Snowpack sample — Loveland Pass, Silver Plume, Colorado, USA (12/14/25, 10:50 AM MST)
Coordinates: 39.664, -105.882
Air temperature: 36 °F
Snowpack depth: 67 cm
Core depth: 30 cm
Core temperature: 42.8 °F
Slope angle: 6°, slope face: 326°
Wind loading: low
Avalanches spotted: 0
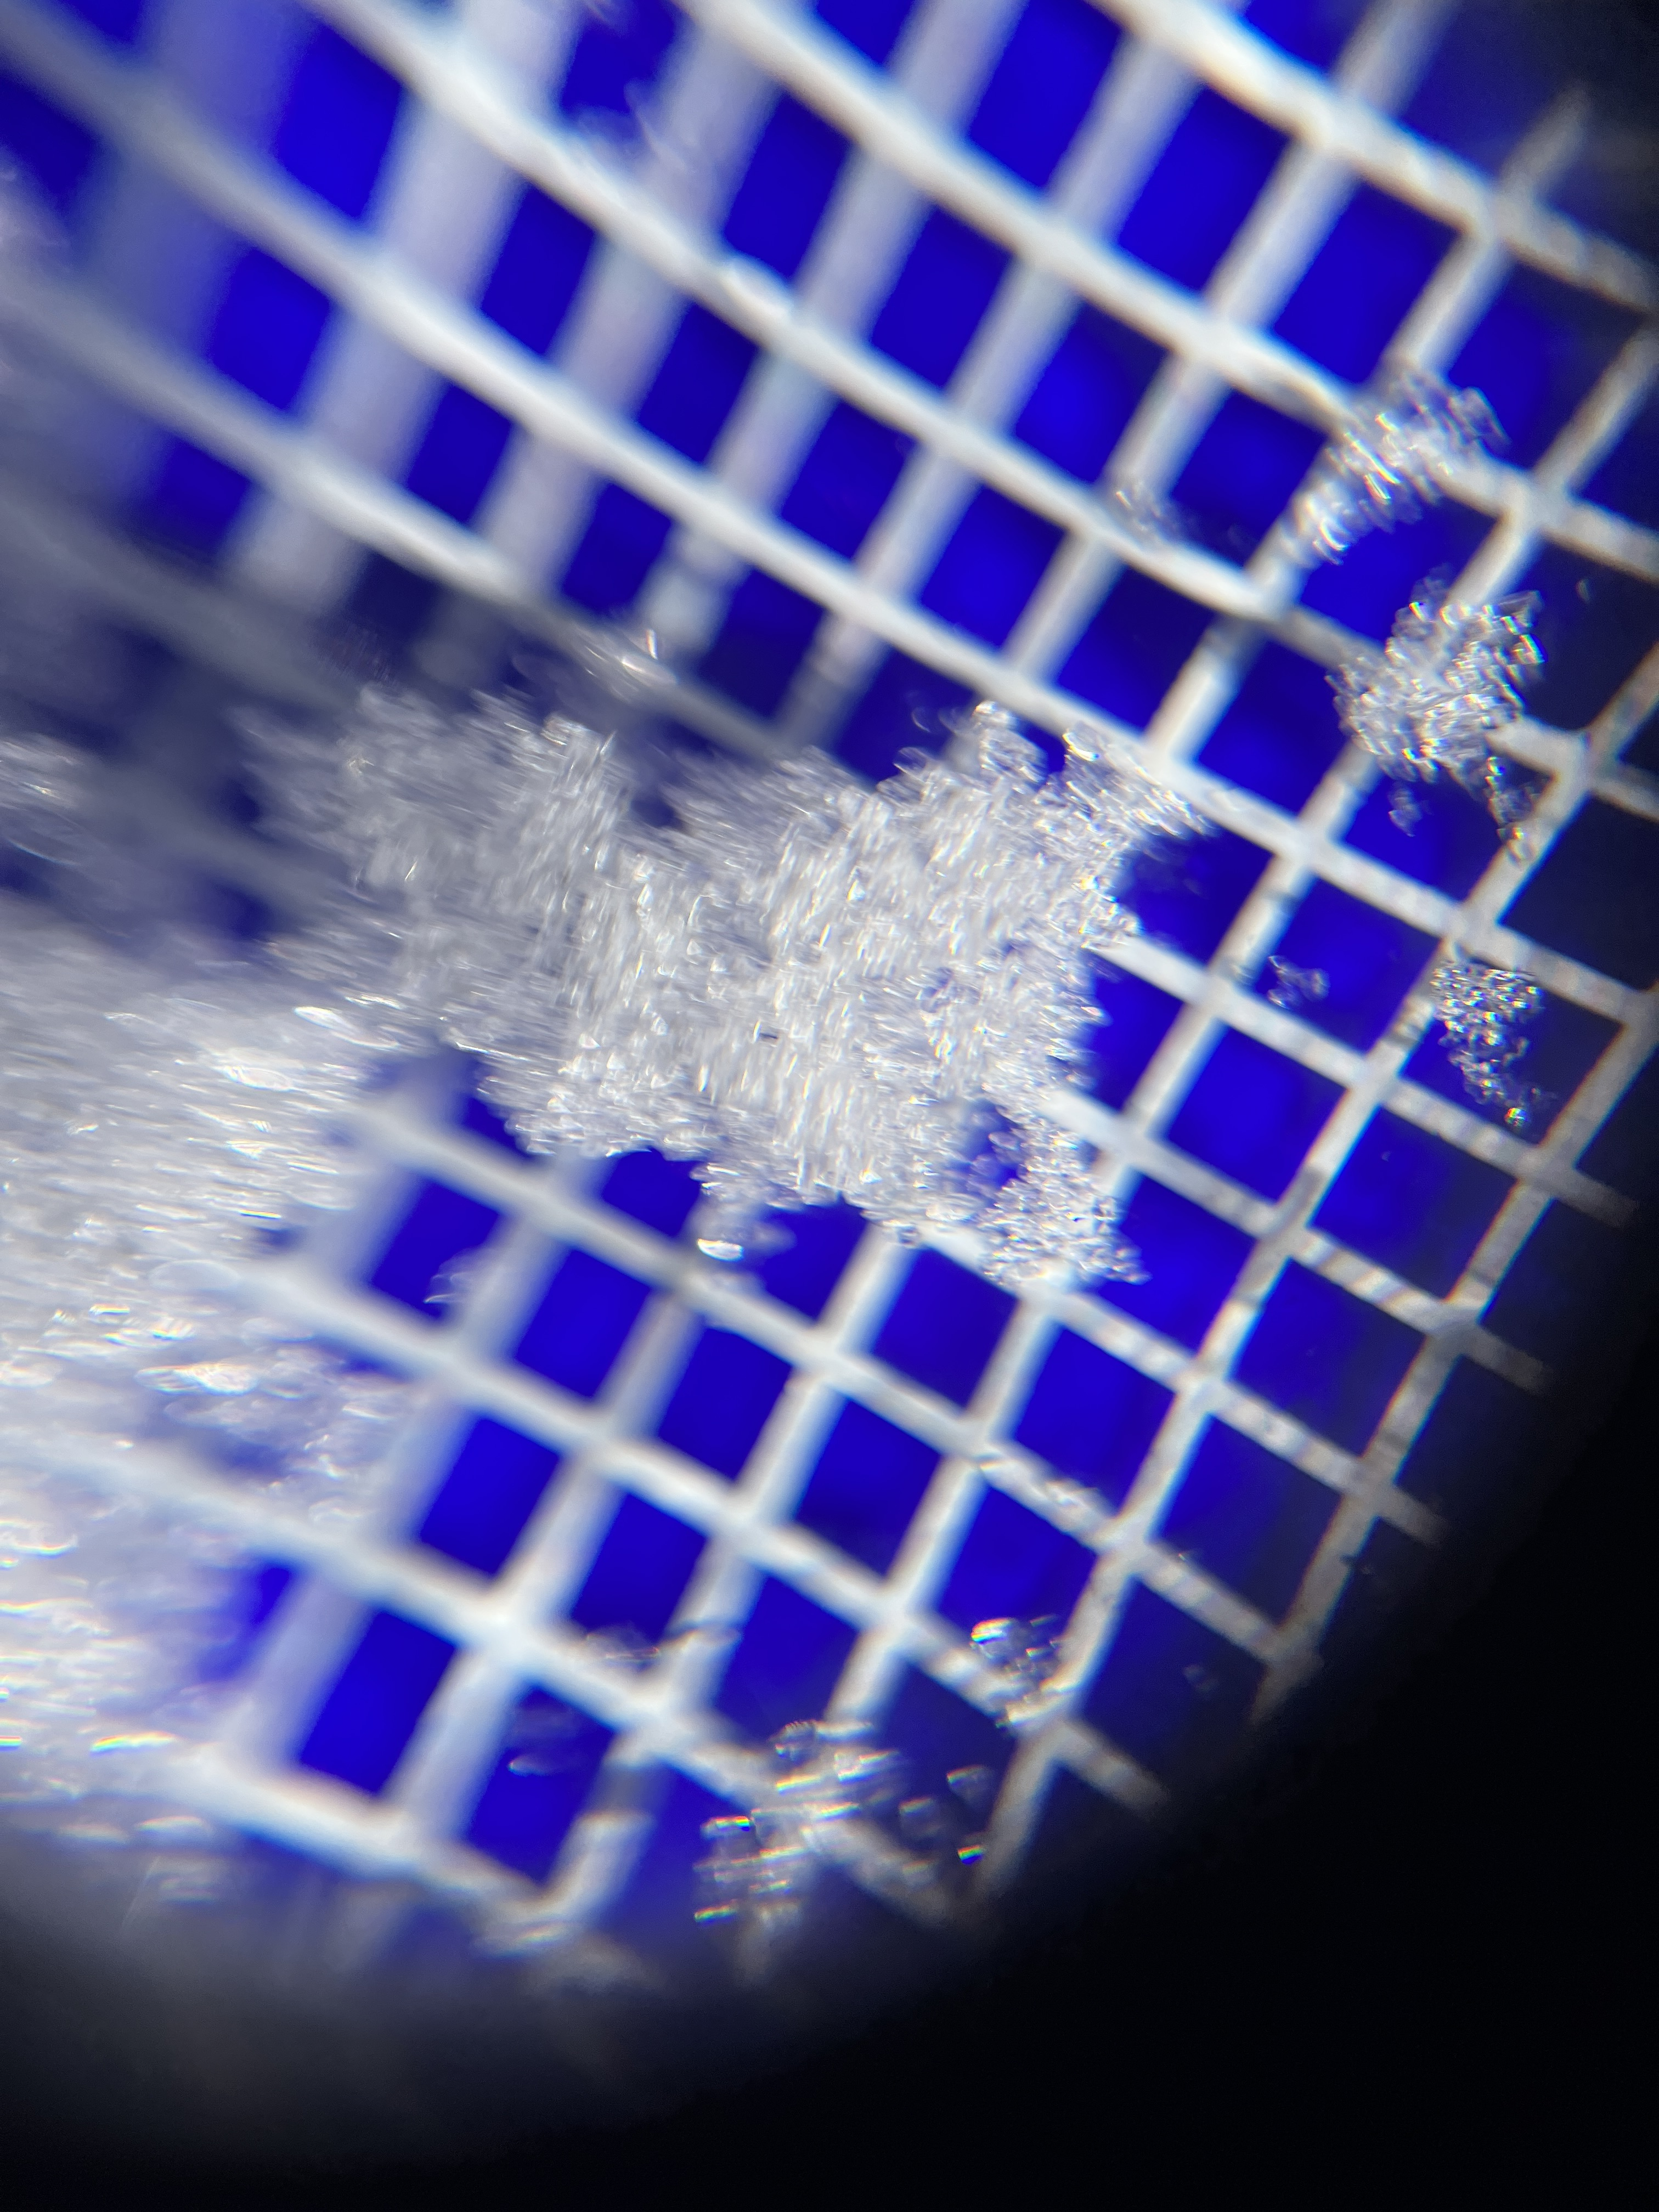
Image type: magnified_profile
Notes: No avalanches spotted, very late start to the season with minimal snowpack